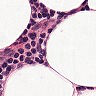
Metastatic tissue present: no